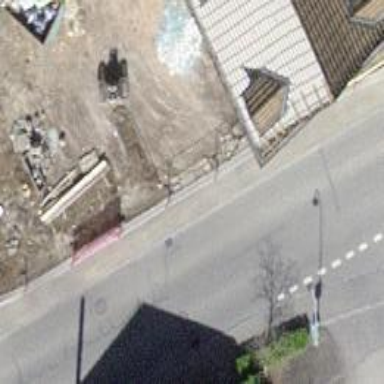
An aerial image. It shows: Bus stop with platform for public transport.